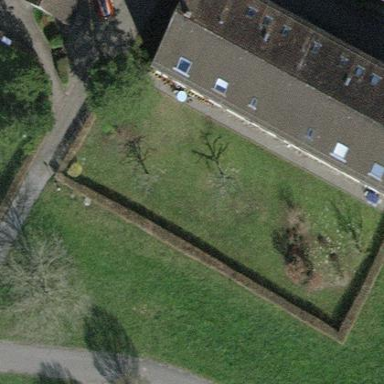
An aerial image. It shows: Terrace building with gabled roof.